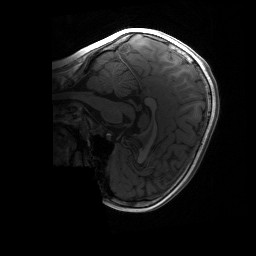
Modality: T1w
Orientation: sagittal
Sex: female
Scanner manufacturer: siemens
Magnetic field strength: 3 T
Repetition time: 1.9 s
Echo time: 0.00243 s